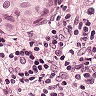
Metastatic tissue present: yes